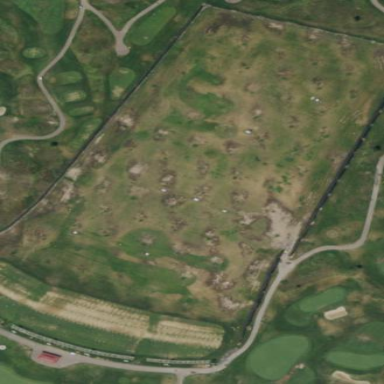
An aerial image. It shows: Golf pitch.